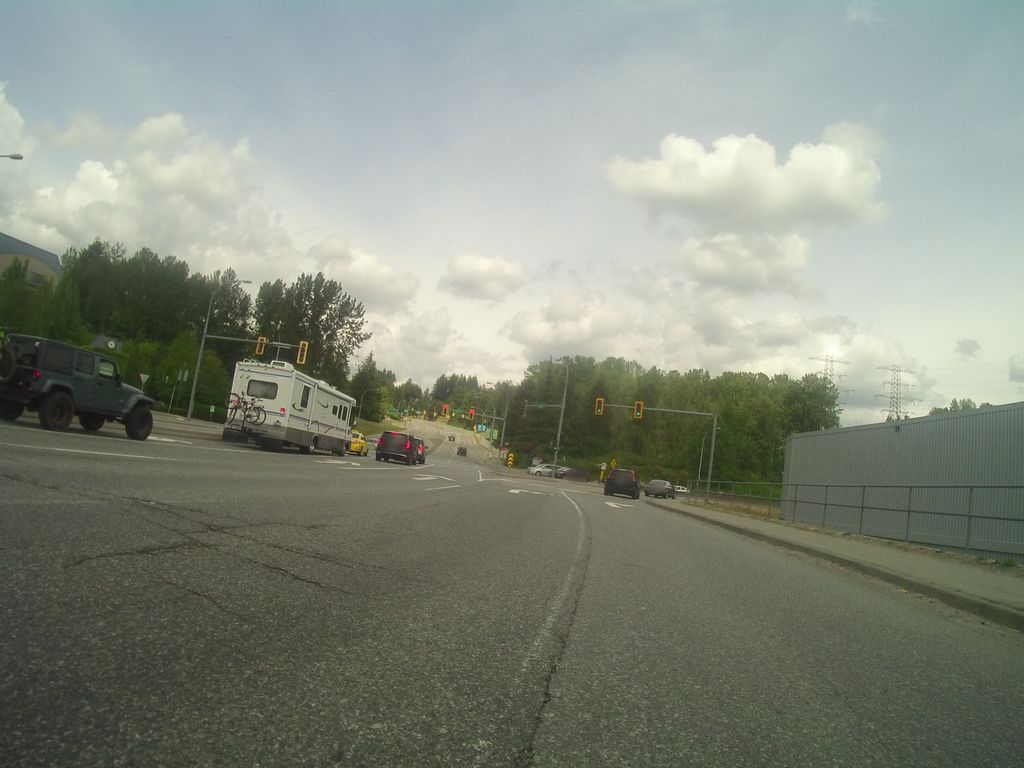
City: vancouver